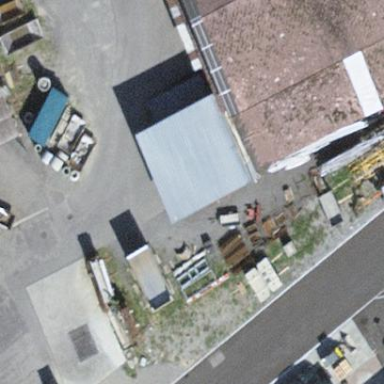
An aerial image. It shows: View of roof of building.